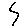
Label: zigzag